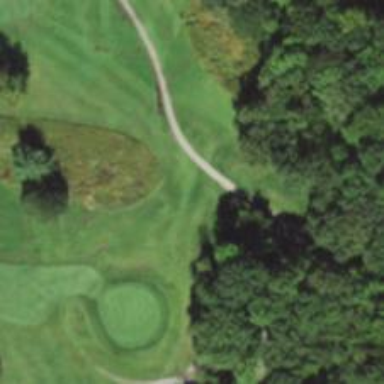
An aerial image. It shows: Golf cartpath that is also road path.